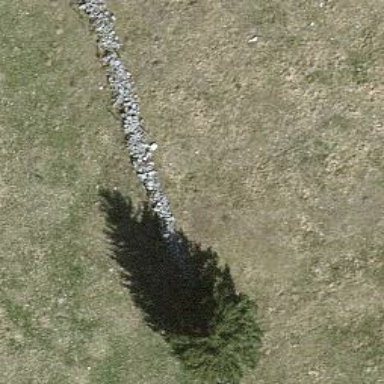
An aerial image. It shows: Wall made of dry stone.